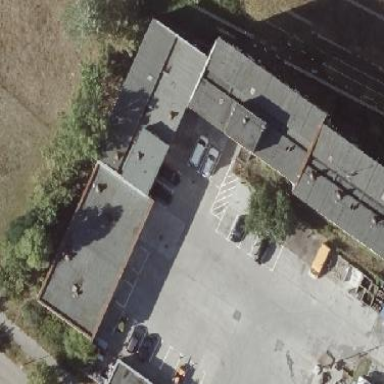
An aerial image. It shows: Industrial building with flat roof.